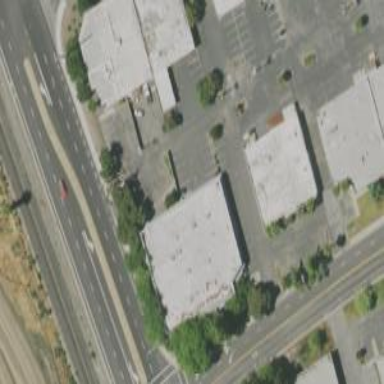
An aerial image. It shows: Office building.